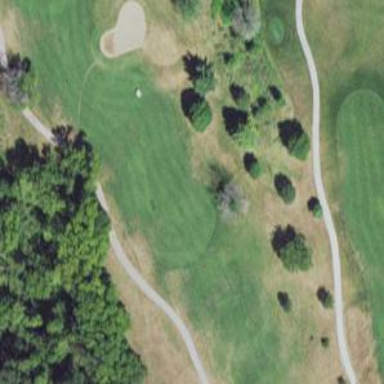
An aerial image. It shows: View of golf hole.